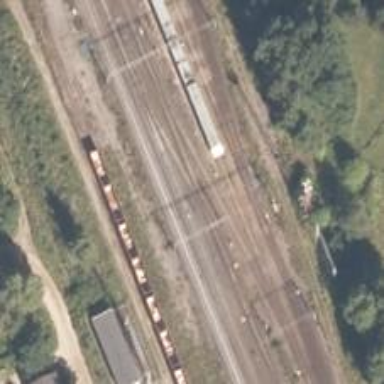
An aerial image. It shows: Railway signal.